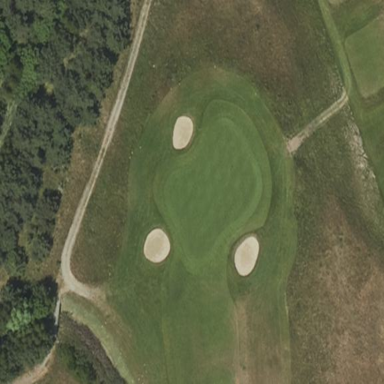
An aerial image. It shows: Scenic golf fairway.